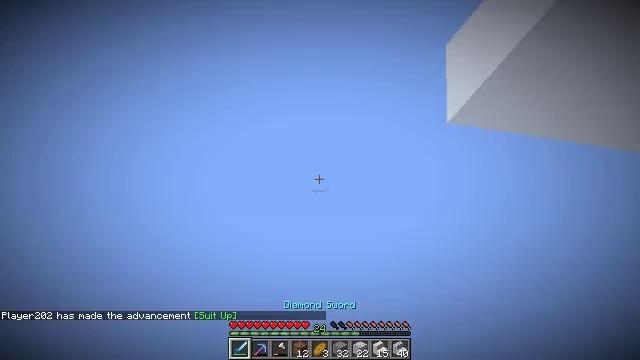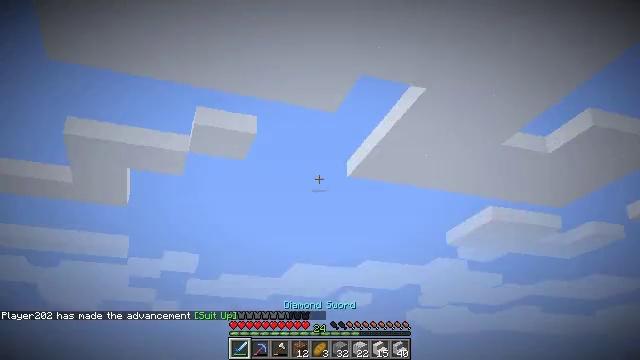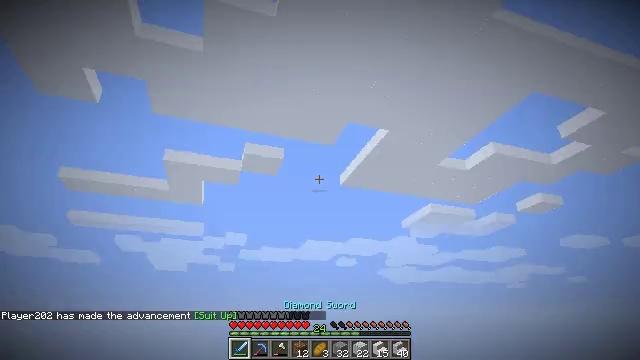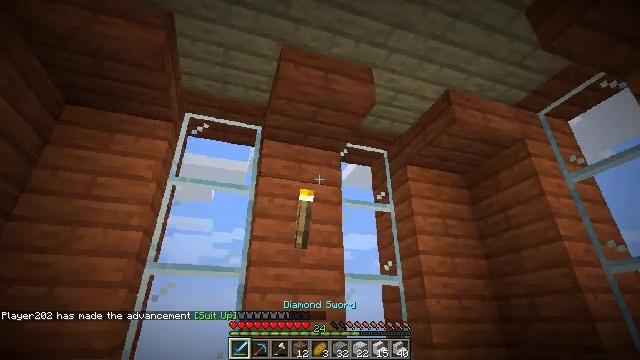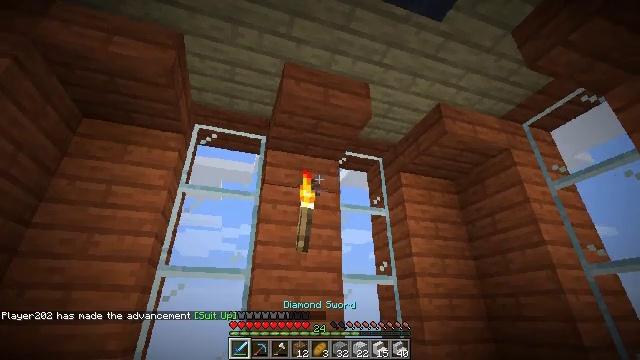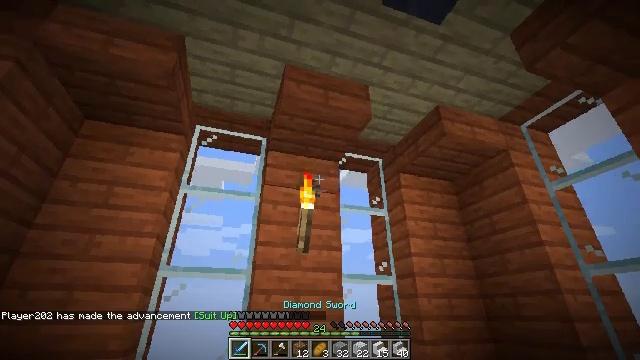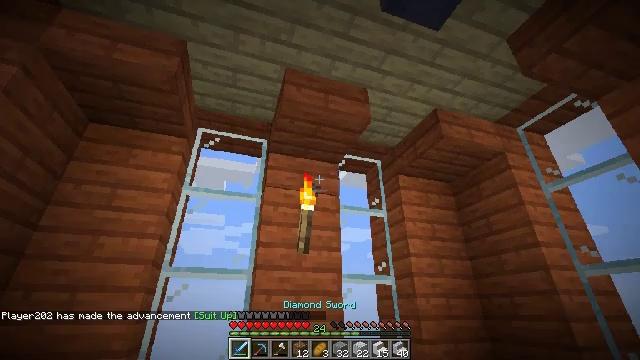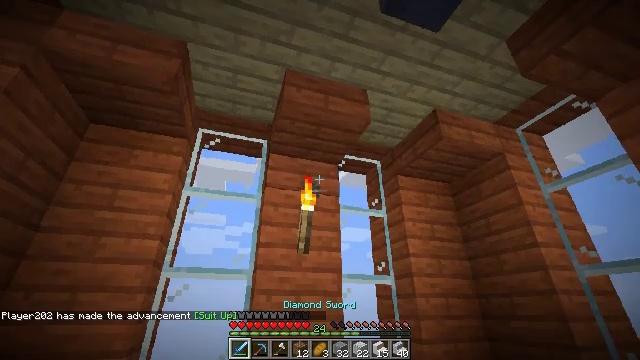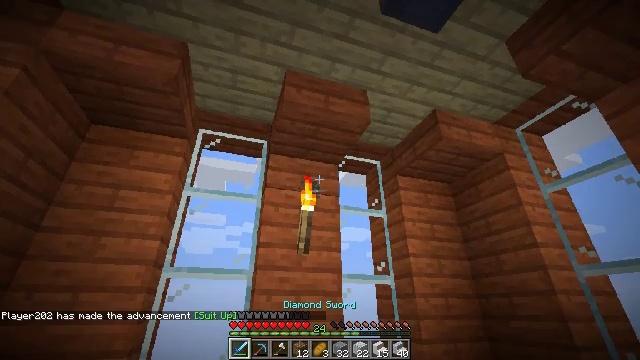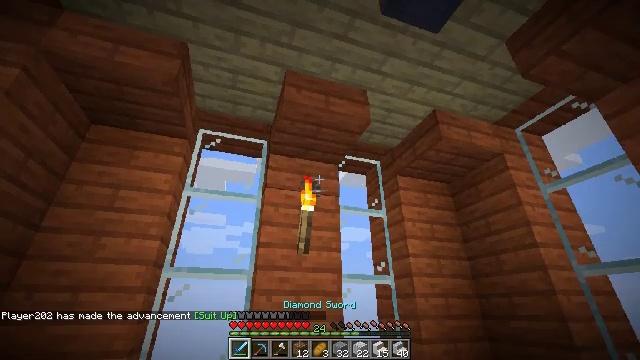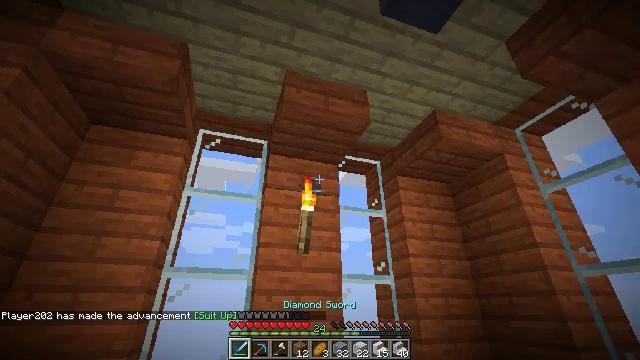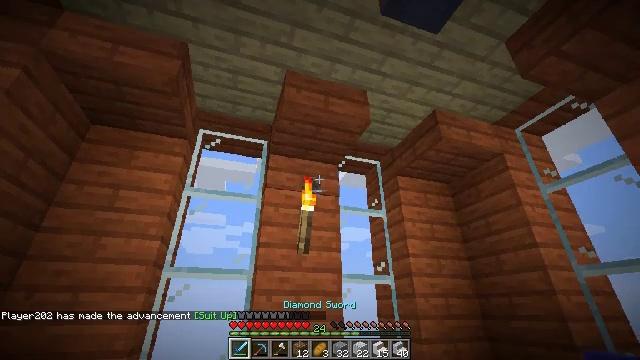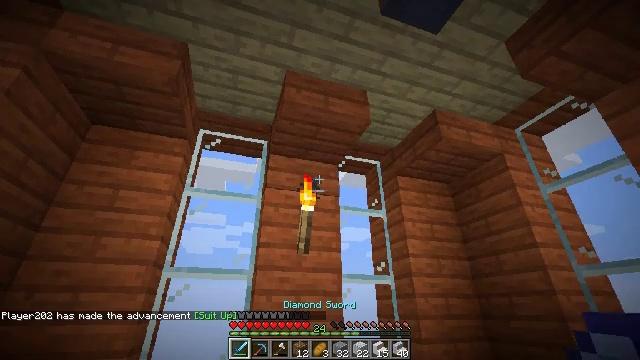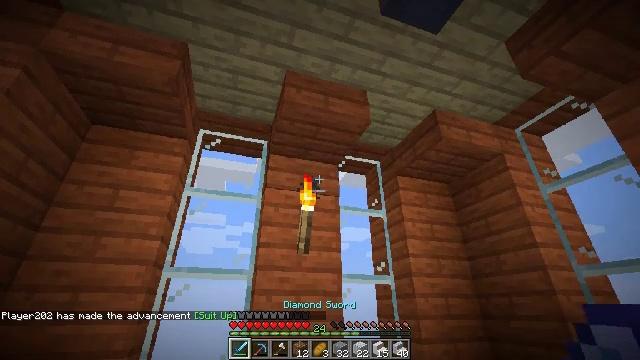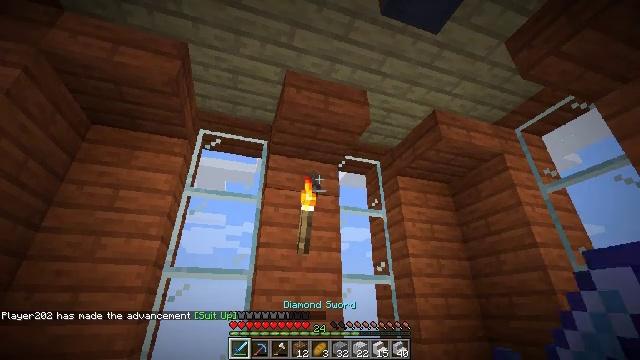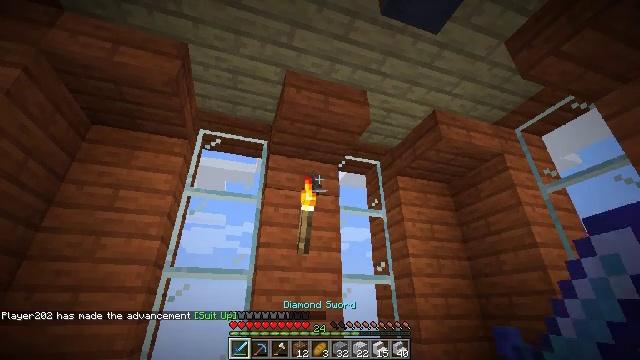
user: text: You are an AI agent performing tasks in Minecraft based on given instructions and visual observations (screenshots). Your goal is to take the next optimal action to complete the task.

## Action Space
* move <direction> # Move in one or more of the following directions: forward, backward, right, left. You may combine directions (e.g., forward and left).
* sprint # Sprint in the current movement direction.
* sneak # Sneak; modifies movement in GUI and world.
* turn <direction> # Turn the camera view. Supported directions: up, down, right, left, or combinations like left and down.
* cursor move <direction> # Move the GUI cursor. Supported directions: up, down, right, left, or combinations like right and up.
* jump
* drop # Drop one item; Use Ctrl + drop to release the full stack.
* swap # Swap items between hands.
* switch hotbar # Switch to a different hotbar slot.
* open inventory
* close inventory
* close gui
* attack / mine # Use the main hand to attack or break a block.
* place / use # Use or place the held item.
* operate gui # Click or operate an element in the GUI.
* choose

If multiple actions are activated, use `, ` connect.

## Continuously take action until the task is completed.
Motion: motion action
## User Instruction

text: Collect birch leaves from the tree.
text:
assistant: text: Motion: no_op
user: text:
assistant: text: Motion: turn up
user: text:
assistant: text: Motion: no_op
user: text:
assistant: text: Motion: no_op
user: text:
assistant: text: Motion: no_op
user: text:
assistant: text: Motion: no_op
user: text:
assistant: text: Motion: no_op
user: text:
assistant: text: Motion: no_op
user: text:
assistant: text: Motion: no_op
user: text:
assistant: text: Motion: no_op
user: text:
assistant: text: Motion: no_op
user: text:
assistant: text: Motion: no_op
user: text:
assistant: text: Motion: no_op
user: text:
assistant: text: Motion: no_op
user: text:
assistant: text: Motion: no_op
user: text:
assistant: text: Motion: no_op
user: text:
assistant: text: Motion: no_op
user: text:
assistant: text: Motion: no_op
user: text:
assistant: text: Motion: no_op
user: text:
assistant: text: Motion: no_op
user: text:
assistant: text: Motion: no_op
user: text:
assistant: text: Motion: no_op
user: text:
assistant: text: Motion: no_op
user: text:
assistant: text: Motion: no_op
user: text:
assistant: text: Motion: no_op
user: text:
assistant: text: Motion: no_op
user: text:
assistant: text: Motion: no_op
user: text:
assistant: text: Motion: no_op
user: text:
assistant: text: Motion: no_op
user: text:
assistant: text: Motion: no_op